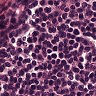
Metastatic tissue present: no